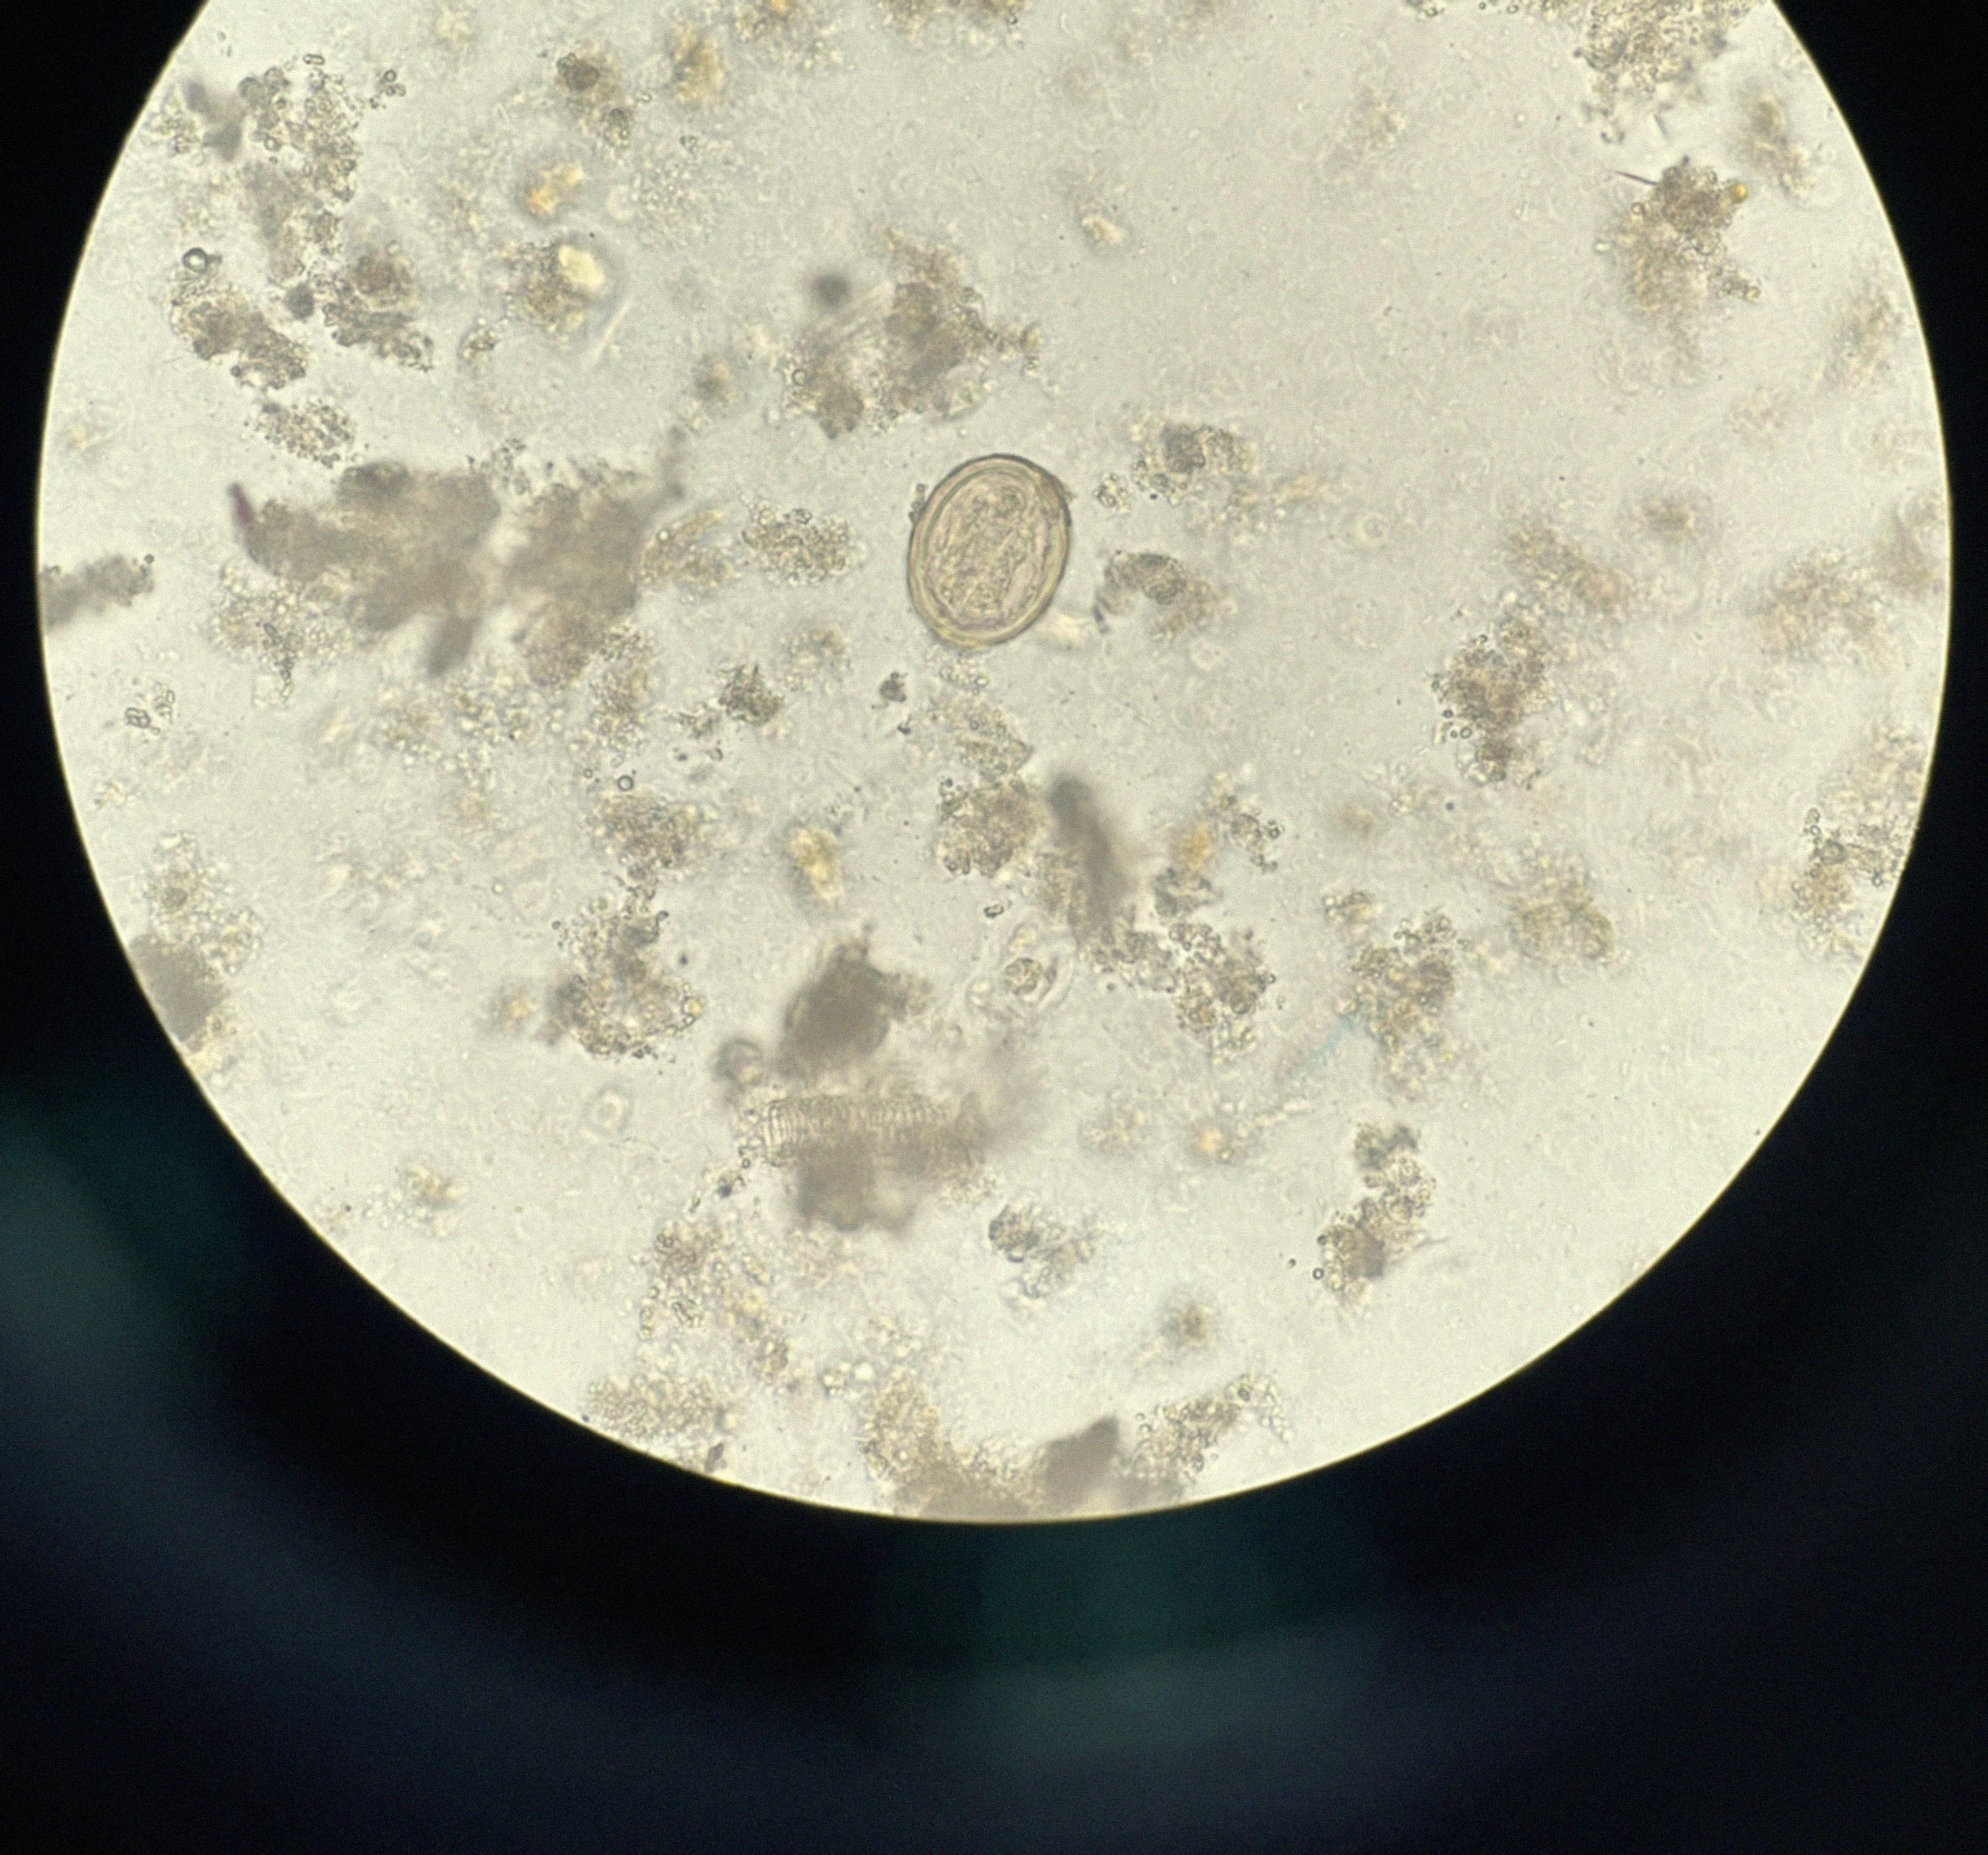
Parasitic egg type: Ascaris lumbricoides